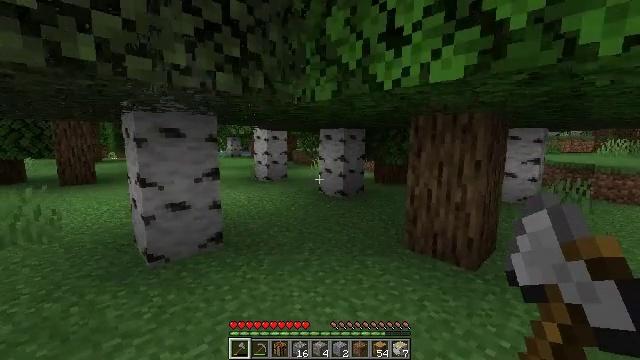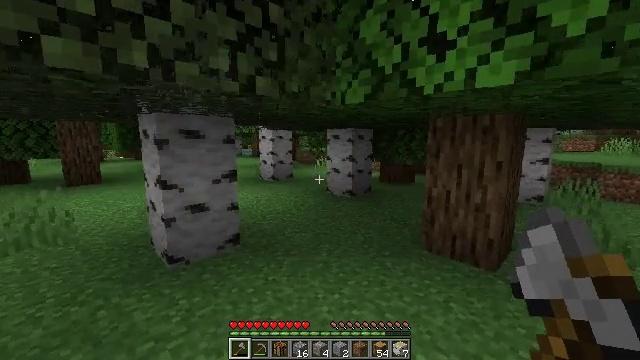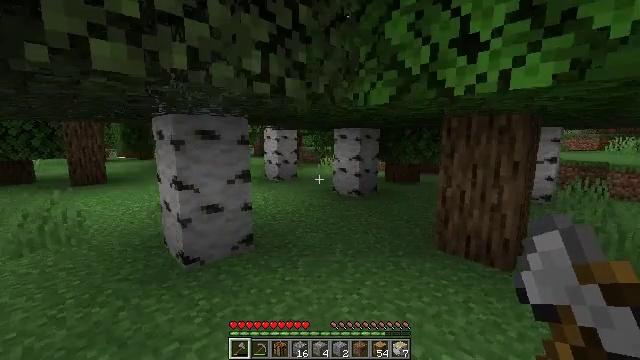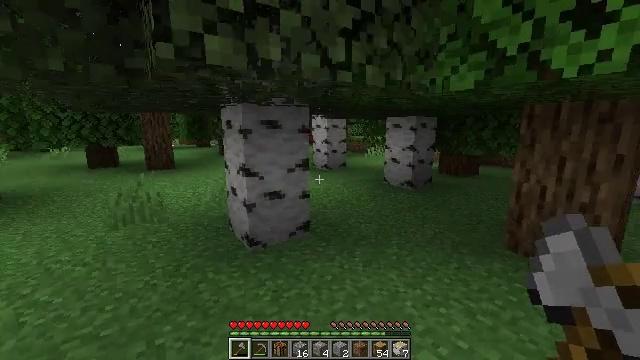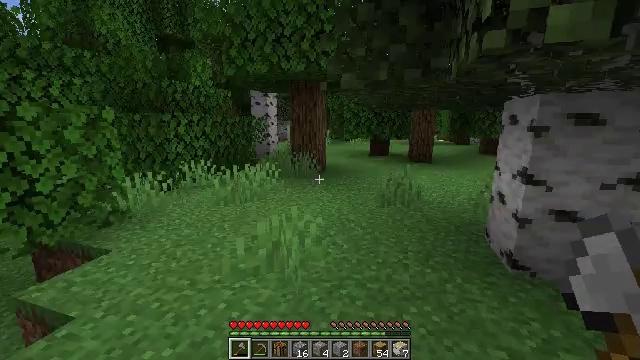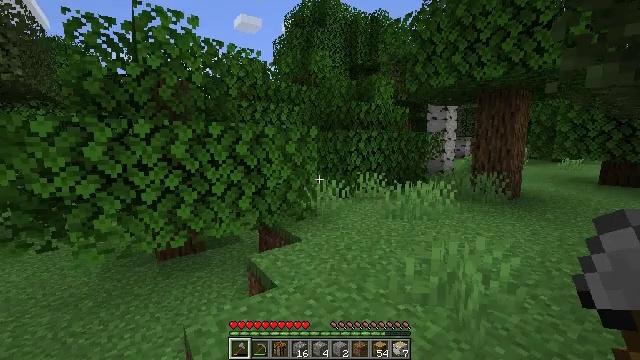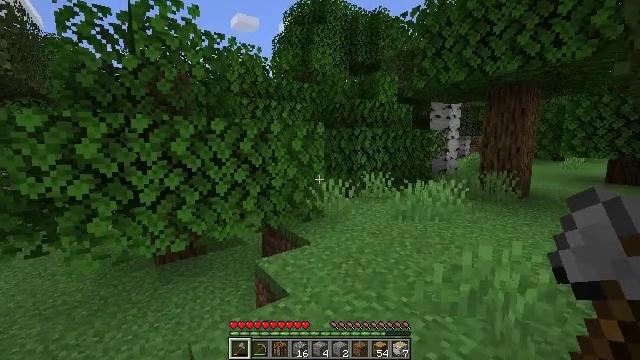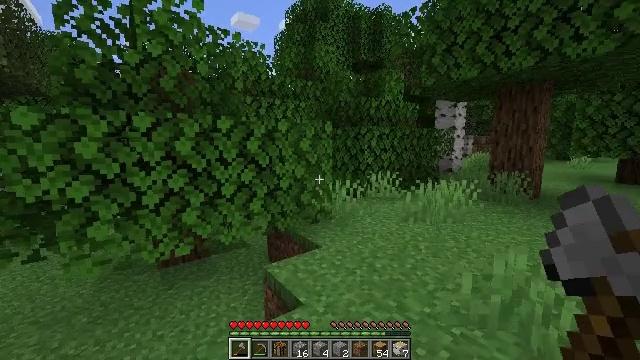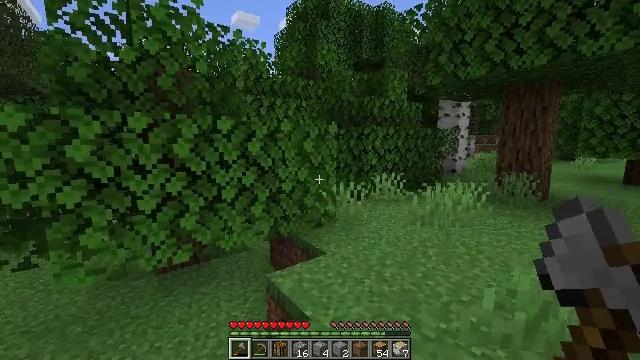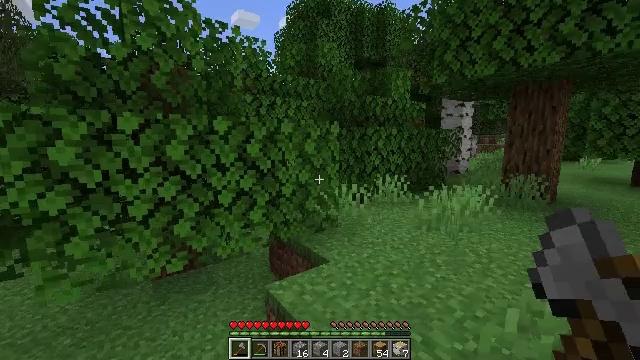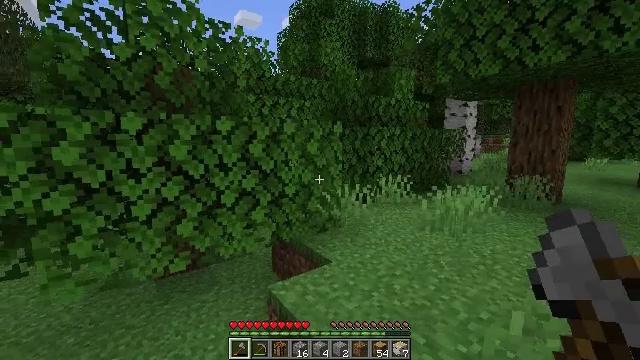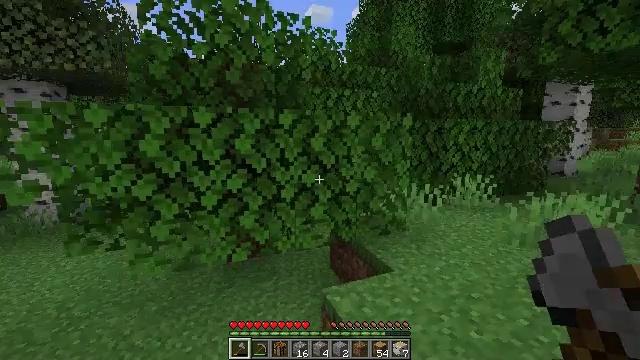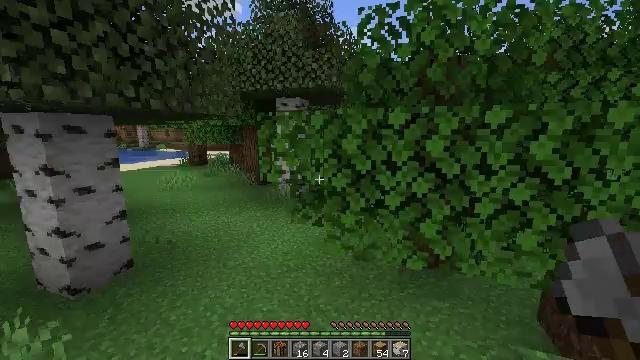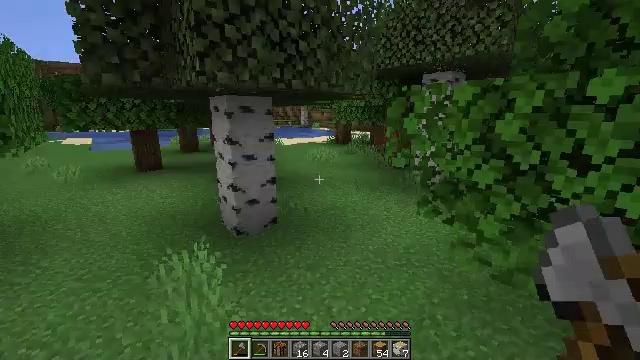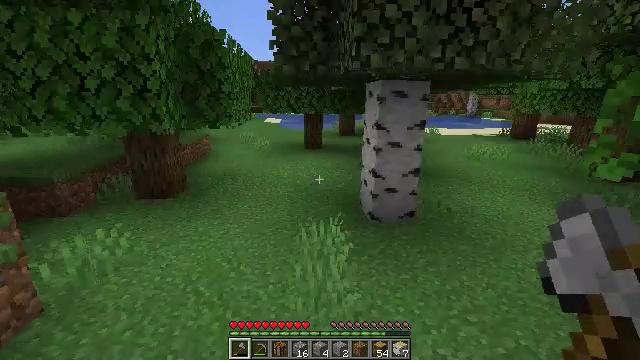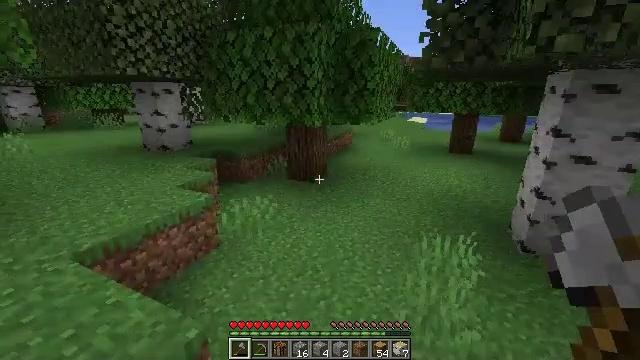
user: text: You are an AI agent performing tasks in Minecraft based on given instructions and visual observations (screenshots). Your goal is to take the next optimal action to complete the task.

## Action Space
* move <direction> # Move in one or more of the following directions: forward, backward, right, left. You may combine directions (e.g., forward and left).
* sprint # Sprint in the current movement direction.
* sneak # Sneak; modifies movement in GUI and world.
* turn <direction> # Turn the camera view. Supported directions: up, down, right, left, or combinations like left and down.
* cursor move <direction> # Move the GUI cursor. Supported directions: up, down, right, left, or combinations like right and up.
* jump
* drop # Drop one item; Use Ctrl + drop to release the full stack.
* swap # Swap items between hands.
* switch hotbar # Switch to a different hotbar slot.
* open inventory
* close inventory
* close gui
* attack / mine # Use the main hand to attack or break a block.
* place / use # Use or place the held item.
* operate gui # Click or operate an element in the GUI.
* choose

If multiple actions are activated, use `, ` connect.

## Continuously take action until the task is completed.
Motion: motion action
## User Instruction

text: Hunt a sheep.
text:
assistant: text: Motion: move left
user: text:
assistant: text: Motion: move left
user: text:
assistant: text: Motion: move left, turn left and down
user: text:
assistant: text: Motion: move left, turn left
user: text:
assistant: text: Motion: move forward and move left, turn left and up
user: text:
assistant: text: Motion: move forward and move left
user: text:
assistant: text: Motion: move forward and move left
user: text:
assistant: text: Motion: move forward
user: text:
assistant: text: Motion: move forward
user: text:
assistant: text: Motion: move forward
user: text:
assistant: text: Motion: move forward, turn left and down
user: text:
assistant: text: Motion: move forward, turn left
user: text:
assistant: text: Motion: move forward and move right, turn left and down
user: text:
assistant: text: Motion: move forward and move right, turn left and down
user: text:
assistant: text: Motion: move right, turn left
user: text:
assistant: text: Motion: move right, turn left
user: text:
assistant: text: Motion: move left, turn right
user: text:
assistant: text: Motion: move forward and move left, turn right
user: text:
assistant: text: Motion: move forward and move left, turn right
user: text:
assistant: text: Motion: move forward, turn right
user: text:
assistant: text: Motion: move forward, turn right
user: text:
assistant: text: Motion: move forward
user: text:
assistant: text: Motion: move forward
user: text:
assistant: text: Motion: move forward
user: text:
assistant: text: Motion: move forward
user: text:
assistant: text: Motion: move forward
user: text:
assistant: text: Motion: move forward, turn right and up
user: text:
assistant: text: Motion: move forward, turn right and up
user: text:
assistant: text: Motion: move forward, turn right and up
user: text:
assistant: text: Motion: move forward